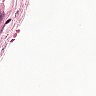
Metastatic tissue present: no